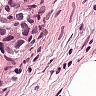
Metastatic tissue present: yes